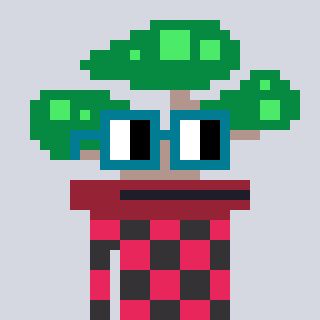
a pixel art character with square dark green glasses, a bonsai-shaped head and a grayscale-colored body on a cool background